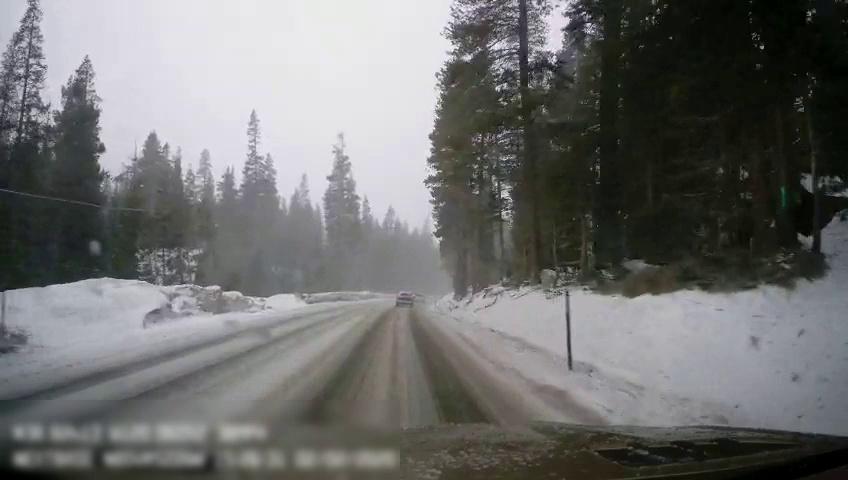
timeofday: Day
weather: Snowy
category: Drivable Space
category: Vehicles | SUV